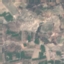
Land use / land cover class: PermanentCrop